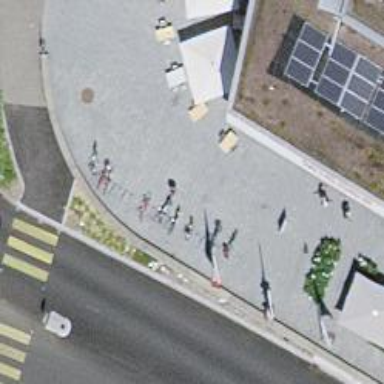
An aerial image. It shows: Bicycle parking area.